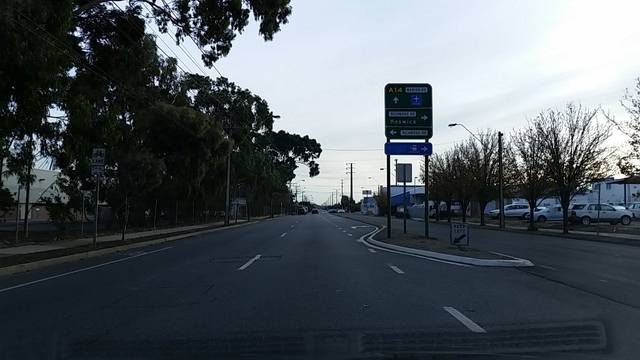
Region: Australia
Coordinates: -34.945, 138.553